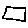
Label: square